Field crop: maize
Growth stage: 1
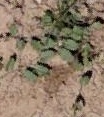
Species: convolvulus